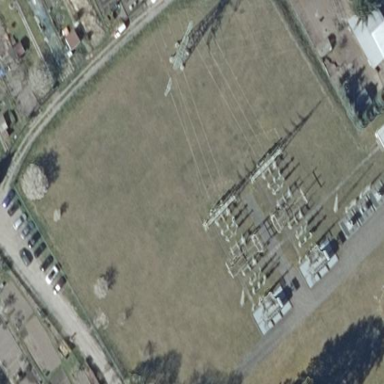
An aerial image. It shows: Outdoor power substation with fence surrounding it. The substation operates at the transmission level.